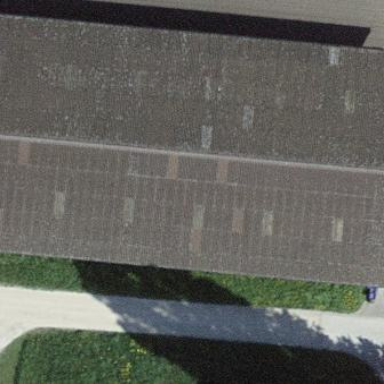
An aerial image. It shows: Group of garages.